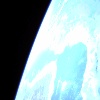
Label: sunburn